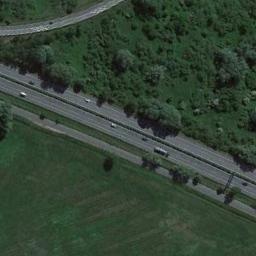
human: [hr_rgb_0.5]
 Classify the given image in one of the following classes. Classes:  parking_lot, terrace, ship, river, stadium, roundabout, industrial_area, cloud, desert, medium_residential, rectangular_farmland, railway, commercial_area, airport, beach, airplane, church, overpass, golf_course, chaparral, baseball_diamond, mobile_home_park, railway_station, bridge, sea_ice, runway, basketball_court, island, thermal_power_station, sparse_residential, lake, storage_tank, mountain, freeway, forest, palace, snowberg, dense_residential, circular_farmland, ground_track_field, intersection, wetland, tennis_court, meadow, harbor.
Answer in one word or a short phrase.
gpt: freeway